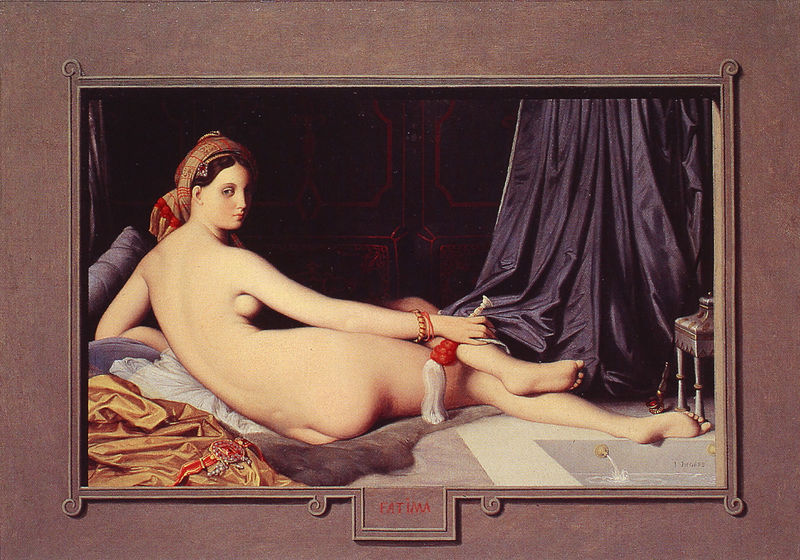
Titel: Odaliske
Künstler: Jean-Auguste-Dominque Ingres
Institution: Kairo, Mahmud-Khalil-Museum
Schlagwörter: gemälde, haut, nackt, weiß, brust, frau, rücken, tisch, blick, rahmen, vorhang, boden, decke, diadem, kopfbedeckung, füße, hintern, ornamente, bett, tischchen, hinten, armband, edelstein, turban, decken, fatima